Question: I added custom fonts by following some instructions suggesting add them to plist.info under the key "Fonts provided by application" and supposedly magic happens and it works. But, I wrote this snippet to dump the fonts and I do not see my custom fonts, just the existing app fonts. I put the code in my app-delegate here:
'''
- (BOOL)application:(UIApplication *)application didFinishLaunchingWithOptions:(NSDictionary *)launchOptions
'''
...
'''
// Snippet to dump the list of fonts in the system.
for (id objFamilyName in [UIFont familyNames]) {
if ([objFamilyName isKindOfClass:[NSString class]]) {
for(id objFontName in [UIFont fontNamesForFamilyName:(NSString*)objFamilyName]) {
if ([objFontName isKindOfClass:[NSString class]]) {
NSLog(@"%s: %@: %@", __FUNCTION__, objFamilyName, objFontName);
}
}
}
}
'''
Likewise, if I try to load the named font, it does not have any effect.
My settings look like this (font names are like ""

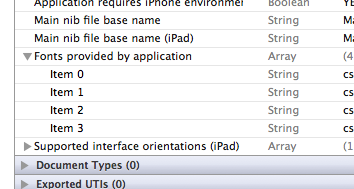
Answer: First, load Font Book and check to see exactly what the font name / family is. then add the actual .ttf file to your application so that it is available to your app at runtime.